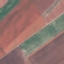
Label: AnnualCrop